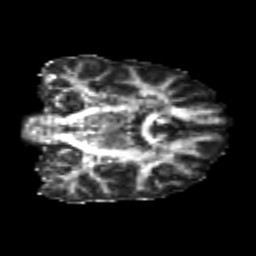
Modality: FA
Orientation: coronal
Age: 23
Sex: male
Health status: healthy
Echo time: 0.074 s